Соберите установку, изображенную на рисунке 1 слева. Вставьте в отверстие в верхней части цилиндра болтик, затягивающий лапку штатива. Зажмите изогнутый нижний виток пружины между двумя деревянными линейками, скрепленными между собой канцелярским зажимом. К дужкам канцелярского зажима подвешивайте грузы. При подвешивании груза нижний виток пружины будет поворачиваться на некоторый угол $\varphi_0$ относительно положения, при котором к пружине подвешены только линейки с канцелярским зажимом.
Измерьте зависимость угла поворота нижнего витка пружины $\varphi_0$ от количества грузиков, подвешенных к канцелярскому зажиму.
Постройте график измеренной зависимости. Какой математической функцией можно описать зависимость угла $\varphi_0$ от силы, растягивающей пружину, согласно полученным данным? Докажите свое предположение, построив соответствующий график.
Определите численные значения коэффициентов предполагаемой зависимости. При повороте нижнего витка пружины на некоторый угол $\varphi$ (дополнительный к $\varphi_0$) возникает возвращающий момент сил $M$, действующий на нижний виток.
Измерьте зависимость момента сил $M$ от угла $\varphi$, в диапазоне углов, при которых пружина не закручивается как единое целое. Измерения проведите для двух случаев. В первом случае пружина должна быть растянута лишь силой тяжести линеек и канцелярского зажима. Во втором случае подвесьте на пружину дополнительно $5$ грузов.
Постройте графики измеренных зависимостей. Являются ли они прямыми пропорциональностями? Если да, определите их угловые коэффициенты. Можно ли считать угловые коэффициенты одинаковыми с точностью $\pm10\%$?
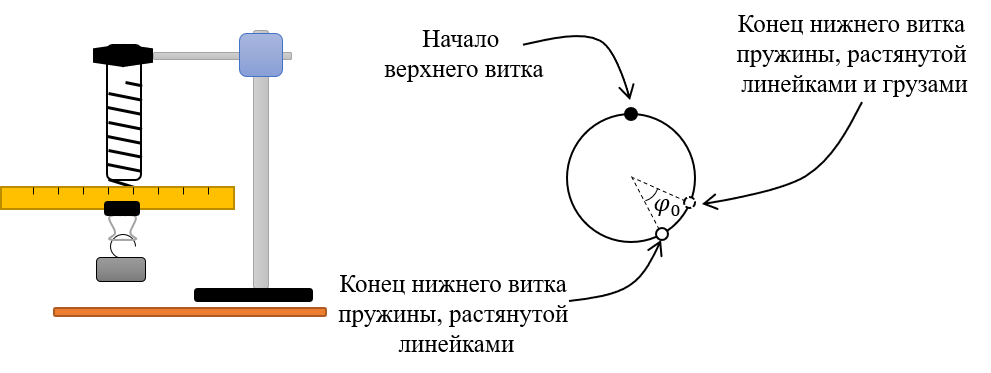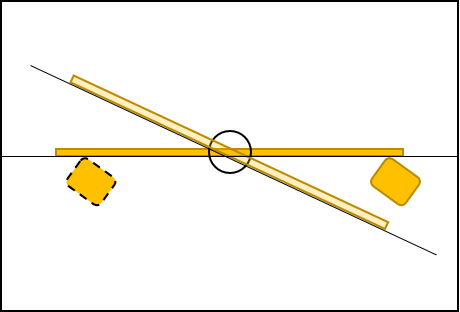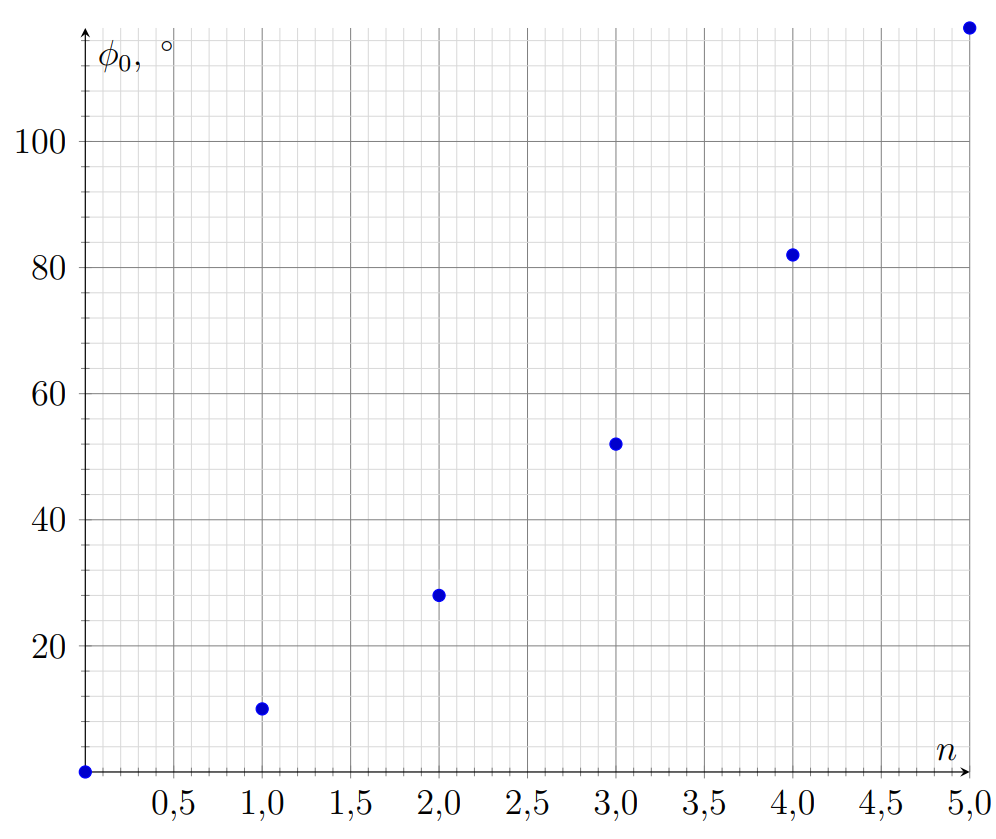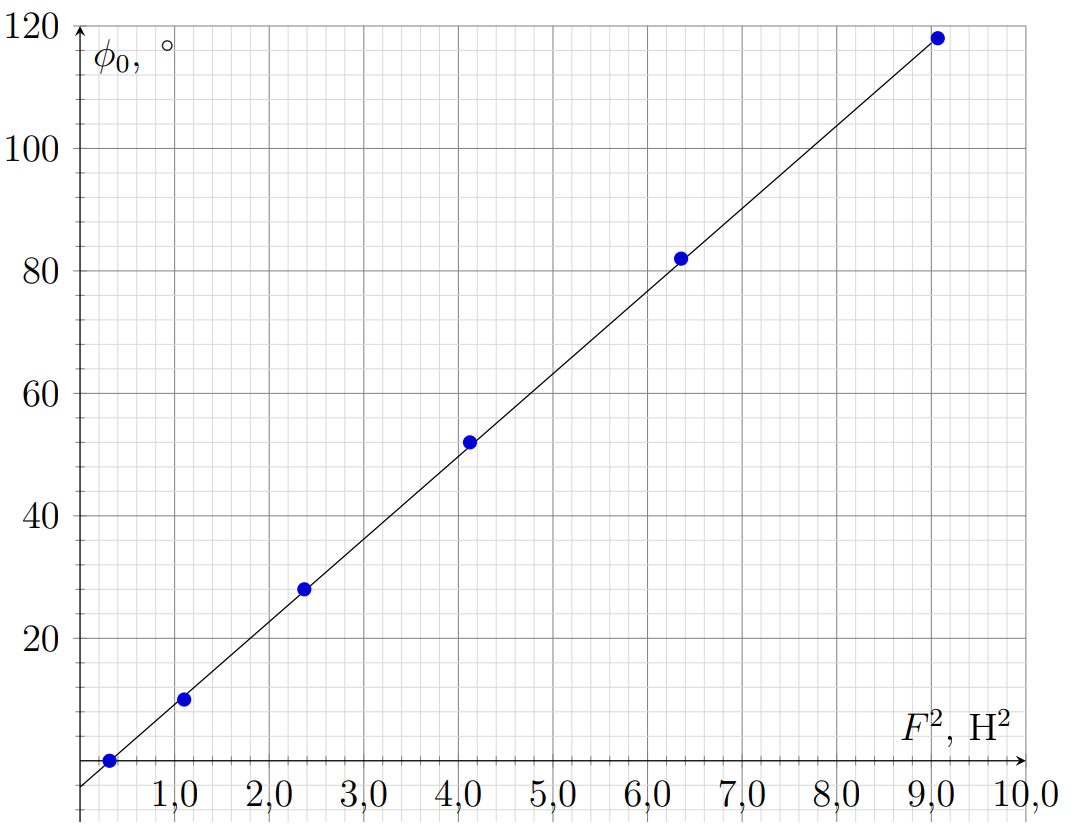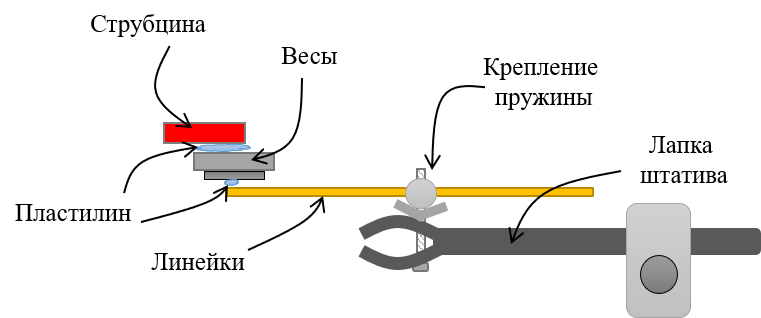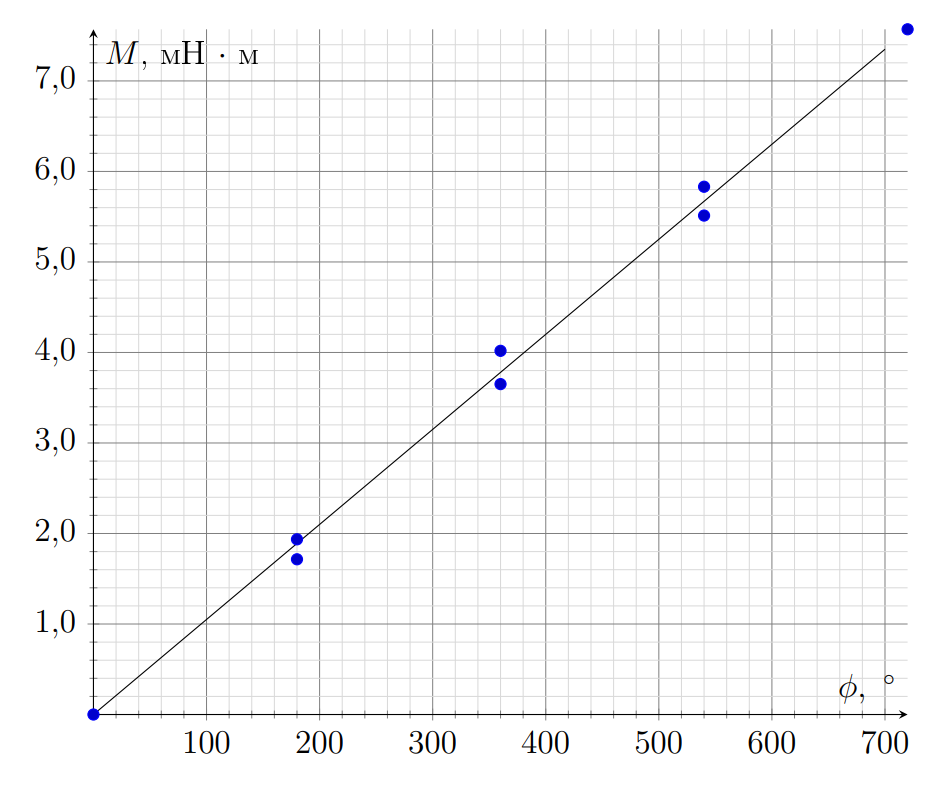
Измерьте зависимость угла поворота нижнего витка пружины $\varphi_0$ от количества грузиков, подвешенных к канцелярскому зажиму.
Решение: Измерим угол поворота нижнего витка пружины $\phi_0$, возникающий при ее растяжении грузами. Для этого соберем конструкцию, описанную в условии. Закрепим пружину так, чтобы при растяжении ее максимальным количеством грузов, грузы не касались поверхности стола. Положим на поверхность стола листок бумаги и закрепим его пластилином так, чтобы центр листа оказался приблизительно под центром пружины. Будем проецировать положение линейки на стол с помощью бруска, устанавливая его на столе так, чтобы ребро бруска едва касалось линейки (см рис. 1). Точку соприкосновения этого ребра с листом бумаги будем отмечать на листе. Спроецировав так две точки линейки, отметим линию проекции линейки на поверхность стола.  Проведем аналогичные измерения при подвешивании грузов на линейку. Измерим транспортиром углы поворота проекций линейки относительно исходного положения. Занесем данные в таблицу и построим график зависимости. | $n$ | 0 | 1 | 2 | 3 | 4 | 5 | | --- | --- | --- | --- | --- | --- | --- | | $\varphi_0, \ ^\circ$ | 0 | 10 | 28 | 52 | 82 | 118 | | $m,~ г$ | 56.97 | 10.97 | 156.97 | 206.97 | 256.97 | 306.97 | | $F,~Н$ | 0.56 | 1.05 | 1.54 | 2.03 | 2.52 | 3.01 | | $F^2,~Н^2$ | 0.31 | 1.10 | 2.37 | 4.12 | 6.35 | 9.07 |
Ответ: | $n$ | 0 | 1 | 2 | 3 | 4 | 5 | | --- | --- | --- | --- | --- | --- | --- | | $\varphi_0, \ ^\circ$ | 0 | 10 | 28 | 52 | 82 | 118 | | $m,~ г$ | 56.97 | 10.97 | 156.97 | 206.97 | 256.97 | 306.97 | | $F,~Н$ | 0.56 | 1.05 | 1.54 | 2.03 | 2.52 | 3.01 | | $F^2,~Н^2$ | 0.31 | 1.10 | 2.37 | 4.12 | 6.35 | 9.07 | Ответ: $n$012345$\varphi_0, \ ^\circ$010285282118$m,~ г$56.9710.97156.97206.97256.97306.97$F,~Н$0.561.051.542.032.523.01$F^2,~Н^2$0.311.102.374.126.359.07

Постройте график измеренной зависимости. Какой математической функцией можно описать зависимость угла $\varphi_0$ от силы, растягивающей пружину, согласно полученным данным?  Докажите свое предположение, построив соответствующий график.
Решение: Видно, что зависимость не описывается прямой пропорциональностью и более похожа на параболическую. Можно предположить, что зависимость угла поворота нижнего витка пружины от приложенной к пружине силы является квадратичной. Угол поворота нижнего конца пружины при подвешивании лишь линеек с зажимом достоверно измерить практически невозможно. Однако можно измерить массы грузов $m_{г}=50.0~ г$ и массу линеек с зажимом $m_{л}=57.0~ г$. Построим график зависимости $\varphi_0$ от квадрата суммарной силы, растягивающей пружину $F=(m_{л}+nm_{г})g$.
Ответ: Видно, что зависимость не описывается прямой пропорциональностью и более похожа на параболическую. Можно предположить, что зависимость угла поворота нижнего витка пружины от приложенной к пружине силы является квадратичной. Угол поворота нижнего конца пружины при подвешивании лишь линеек с зажимом достоверно измерить практически невозможно. Однако можно измерить массы грузов $m_{г}=50.0~ г$ и массу линеек с зажимом $m_{л}=57.0~ г$. Построим график зависимости $\varphi_0$ от квадрата суммарной силы, растягивающей пружину $F=(m_{л}+nm_{г})g$.

Определите численные значения коэффициентов предполагаемой зависимости.
Ответ: Видно, что зависимость описывается линейной функцией с угловым коэффициентом $k=13.5 \ ^\circ/Н^2$. Смещение зависимости $b=4.3^\circ$ определяет угол поворота нижнего витка пружины под действием силы тяжести линеек и зажима.

Измерьте зависимость момента сил $M$ от угла $\varphi$, в диапазоне углов, при которых пружина не закручивается как единое целое. Измерения проведите для двух случаев. В первом случае пружина должна быть растянута лишь силой тяжести линеек и канцелярского зажима. Во втором случае подвесьте на пружину дополнительно $5$ грузов.
Решение: Соберем установку для измерения возвращающего момента сил при кручении пружины (см. рис. 2). Для этого установим на краю стола струбцину, к которой с помощью пластилина закрепим весы в вертикальном положении. Установим штатив с линейкой так, чтобы поверхность линейки едва касалась поверхности весов и была параллельна ей. К поверхности весов прикрепим небольшой кусочек пластилина для обеспечения точечного контакта линейки и весов. При этом линейка вместе связанная с нижним витком пружины будет удерживаться в исходном положении за счет действия момента силы реакции опоры между весами и линейкой.  Измерим показания весов и повернем цилиндр с пружиной на $90^\circ$. Проделаем данную процедуру несколько раз, измерим таким образом зависимость показаний весов $m$ от угла поворота крепления пружины. Подвесим к пружине грузики и повторим опыт. Легко обнаружить, что зависимости практически идентичны. Рассчитаем возвращающий момент сил $M$, как произведение показаний весов, ускорения свободного падения, расстояния $l=25~ см$ между серединами линеек и точкой соприкосновения с весами и ускорения свободного падения. \begin{equation} M=m \cdot lg\tag{1}\end{equation} | $\varphi, \ ^\circ$ | 0 | 180 | 360 | 540 | 720 | 180 | 360 | 540 | | --- | --- | --- | --- | --- | --- | --- | --- | --- | | $m,~ г$ | 0.00 | 0.79 | 1.64 | 2.38 | 3.09 | 0.70 | 1.49 | 2.25 | | $M,~ мН \cdot м$ | 0.00 | 1.94 | 4.02 | 5.83 | 7.57 | 1.72 | 3.65 | 5.51 |
Ответ: | $\varphi, \ ^\circ$ | 0 | 180 | 360 | 540 | 720 | 180 | 360 | 540 | | --- | --- | --- | --- | --- | --- | --- | --- | --- | | $m,~ г$ | 0.00 | 0.79 | 1.64 | 2.38 | 3.09 | 0.70 | 1.49 | 2.25 | | $M,~ мН \cdot м$ | 0.00 | 1.94 | 4.02 | 5.83 | 7.57 | 1.72 | 3.65 | 5.51 | Ответ: $\varphi, \ ^\circ$0180360540720180360540$m,~ г$0.000.791.642.383.090.701.492.25$M,~ мН \cdot м$0.001.944.025.837.571.723.655.51

Постройте графики измеренных зависимостей. Являются ли они прямыми пропорциональностями?  Если да, определите их угловые коэффициенты. Можно ли считать угловые коэффициенты одинаковыми с точностью $\pm10\%$?
Решение: Построим график одной из зависимостей. Видно, что график хорошо описывается прямой пропорциональностью с угловым коэффициентом:
Ответ: Видно, что график хорошо описывается прямой пропорциональностью с угловым коэффициентом:
Ответ: $$k_2=10.5 \cdot 10^{-3} \ \text{мН}\cdot \text{м}/^\circ$$
Темы:
E, Механика, Колебания, IEPhO, Упругость, Пружина, Момент сил